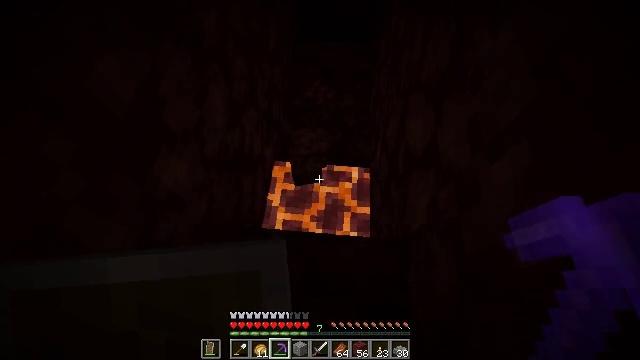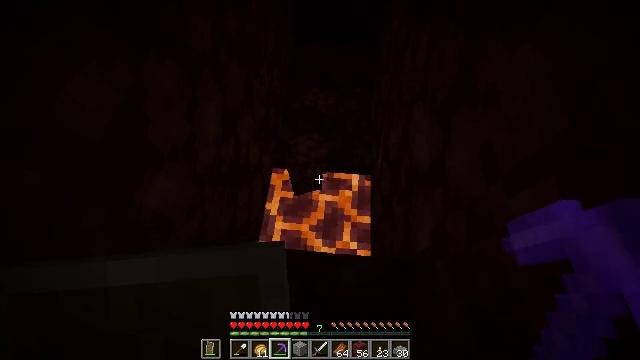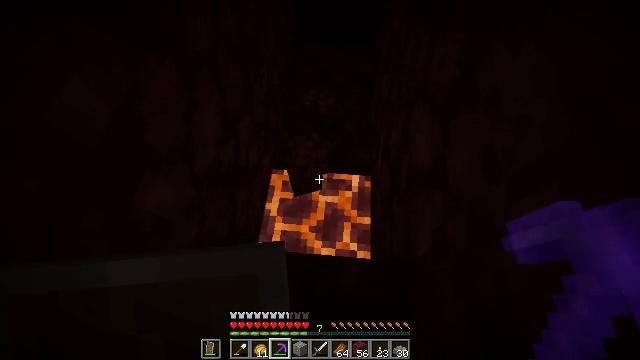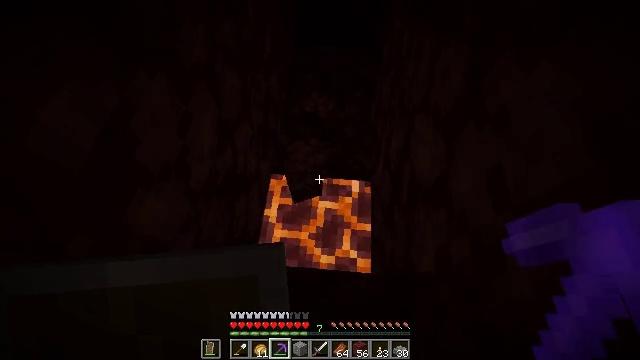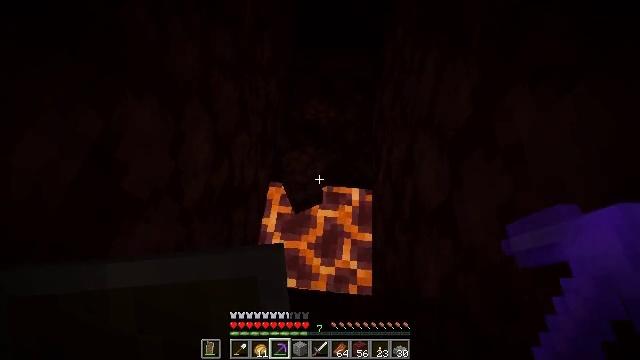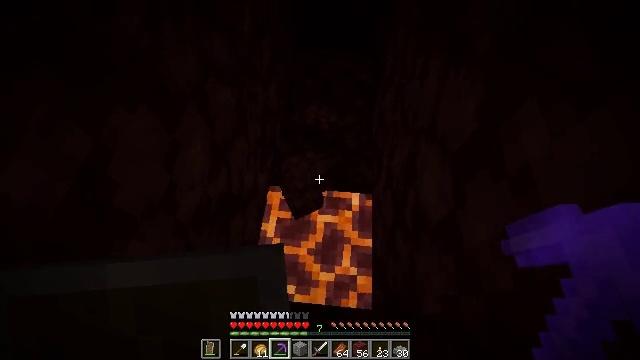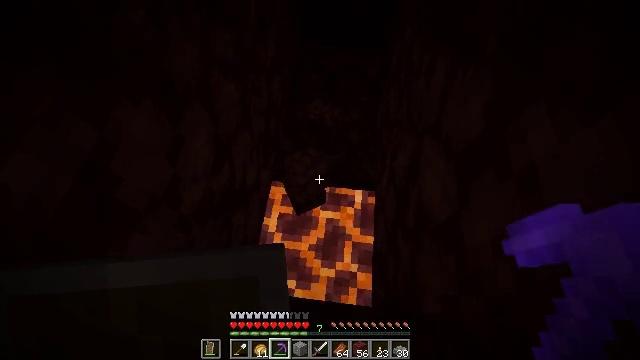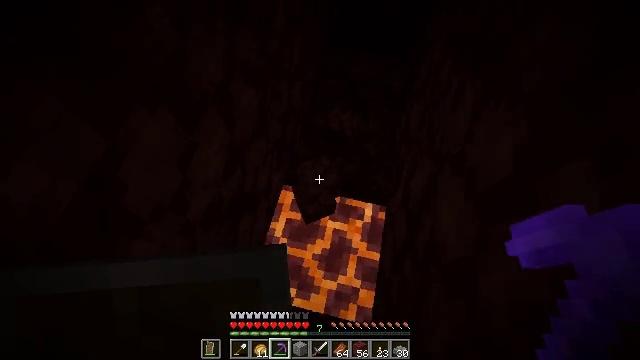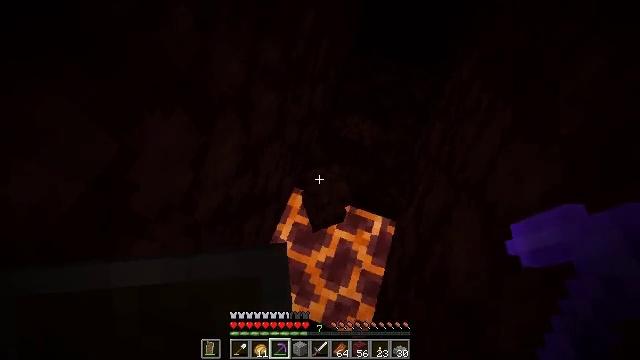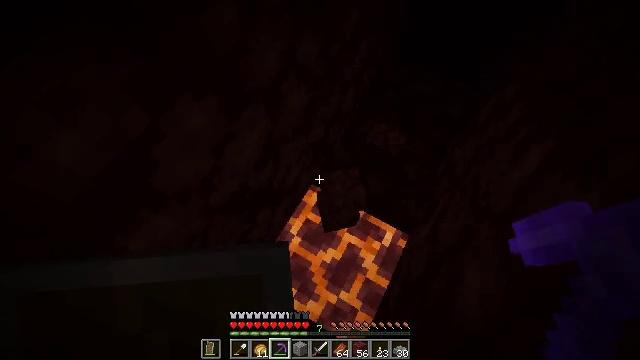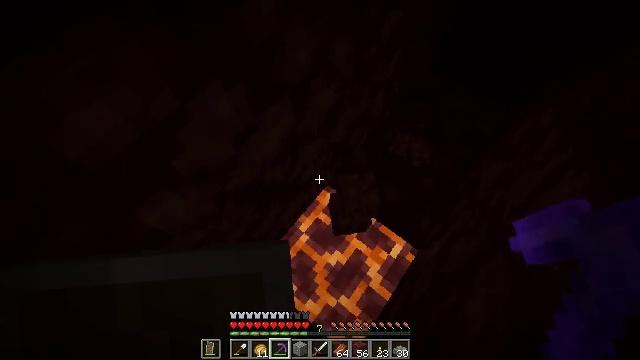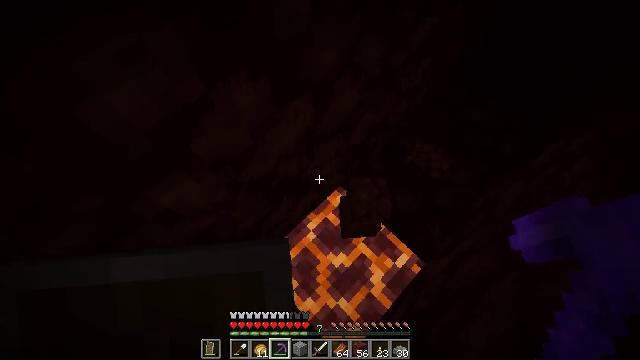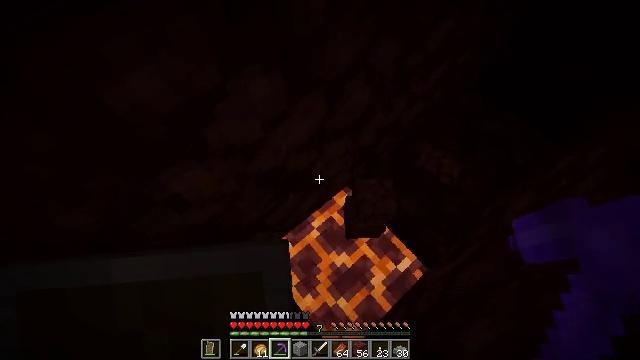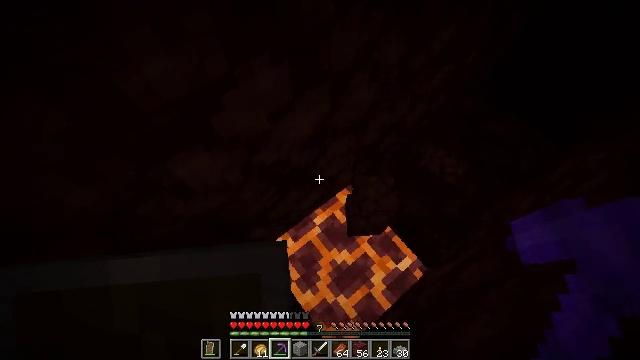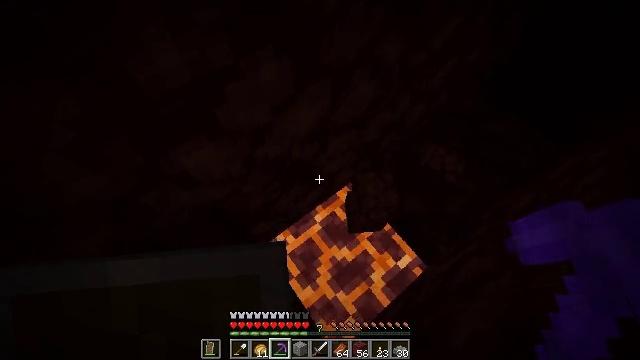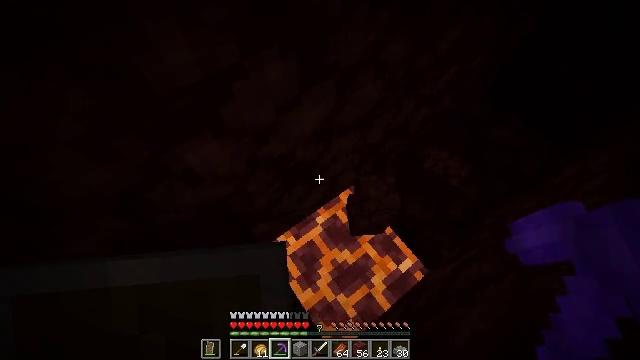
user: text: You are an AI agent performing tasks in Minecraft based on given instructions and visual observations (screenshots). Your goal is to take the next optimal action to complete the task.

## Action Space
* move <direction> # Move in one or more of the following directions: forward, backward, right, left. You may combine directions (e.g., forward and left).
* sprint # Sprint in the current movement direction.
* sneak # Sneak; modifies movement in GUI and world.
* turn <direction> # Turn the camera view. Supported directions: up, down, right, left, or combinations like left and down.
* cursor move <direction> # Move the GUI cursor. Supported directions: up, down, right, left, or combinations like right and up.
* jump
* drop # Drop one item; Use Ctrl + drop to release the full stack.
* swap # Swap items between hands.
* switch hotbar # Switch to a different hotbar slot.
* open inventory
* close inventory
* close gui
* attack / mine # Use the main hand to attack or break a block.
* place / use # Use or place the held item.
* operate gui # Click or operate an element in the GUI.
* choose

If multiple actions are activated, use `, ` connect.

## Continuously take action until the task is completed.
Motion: motion action
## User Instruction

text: Gather netherrack as a building material.
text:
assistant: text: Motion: move forward, sneak
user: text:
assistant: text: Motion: move forward, sneak
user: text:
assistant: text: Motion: move forward, sneak
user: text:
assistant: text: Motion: move forward, sneak
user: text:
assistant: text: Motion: move forward, sneak
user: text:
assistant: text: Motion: move forward, sneak, turn left and down
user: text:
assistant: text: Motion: move forward, sneak, turn left
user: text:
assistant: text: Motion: sneak, turn left
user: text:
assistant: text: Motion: sneak, turn left
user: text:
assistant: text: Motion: sneak, turn left
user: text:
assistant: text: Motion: sneak, turn left
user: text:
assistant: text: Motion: move back, sneak, turn left
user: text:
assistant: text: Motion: move back, sneak, turn left
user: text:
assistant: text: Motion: move back, sneak
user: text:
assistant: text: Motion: sneak, turn left
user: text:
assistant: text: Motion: sneak, turn left and up
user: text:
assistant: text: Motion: sneak, turn left and up
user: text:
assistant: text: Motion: sneak
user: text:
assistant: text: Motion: sneak
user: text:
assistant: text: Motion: sneak
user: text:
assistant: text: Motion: sneak
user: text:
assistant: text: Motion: sneak, attack / mine
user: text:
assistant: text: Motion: sneak, attack / mine
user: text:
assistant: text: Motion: sneak, turn down
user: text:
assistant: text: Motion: sneak
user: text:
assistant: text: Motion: sneak
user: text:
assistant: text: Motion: sneak
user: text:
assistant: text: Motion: sneak